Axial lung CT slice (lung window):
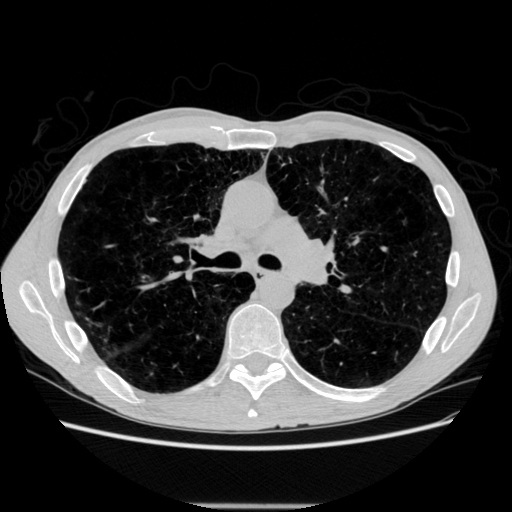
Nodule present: no